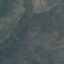
Land use / land cover class: HerbaceousVegetation